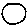
Label: circle